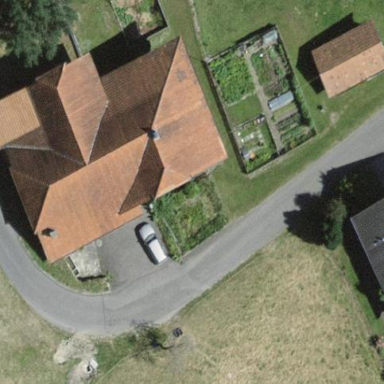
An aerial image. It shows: Farm building.